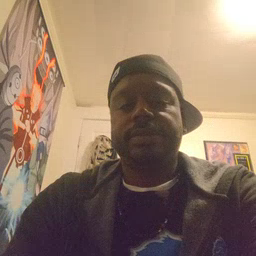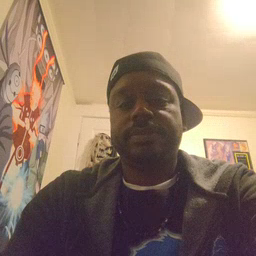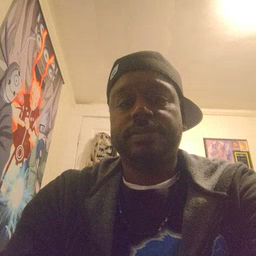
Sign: white